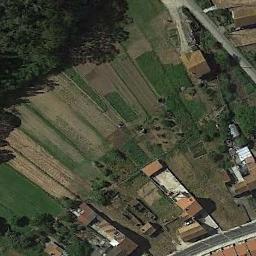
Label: terrace